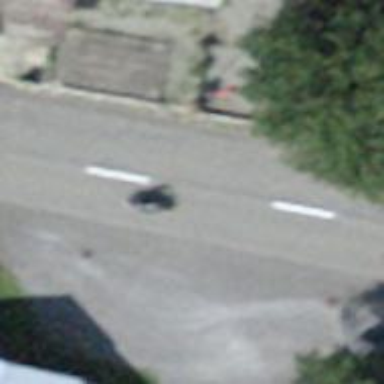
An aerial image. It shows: Primary road with asphalt surface.